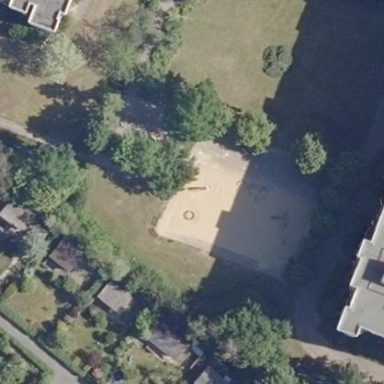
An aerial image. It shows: Playground area for leisure land.